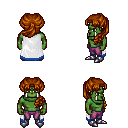
a pixel art fantasy rpg character, male body template, orc, green skin, white trimmed cape, magenta pants, brunette princess hairstyle, metal boots, four views (front, back, left, right), 2x2 character sprite sheet, small pixel art, hard edges, no anti-aliasing